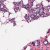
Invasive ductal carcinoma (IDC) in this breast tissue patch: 0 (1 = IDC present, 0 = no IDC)